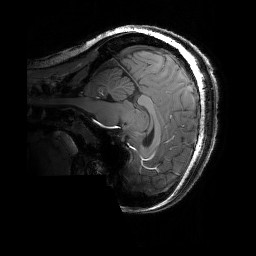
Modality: T1w
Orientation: sagittal
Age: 24
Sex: female
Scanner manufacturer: siemens
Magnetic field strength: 6.98 T
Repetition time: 3 s
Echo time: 0.00388 s